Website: lowes
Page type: customer-info-address
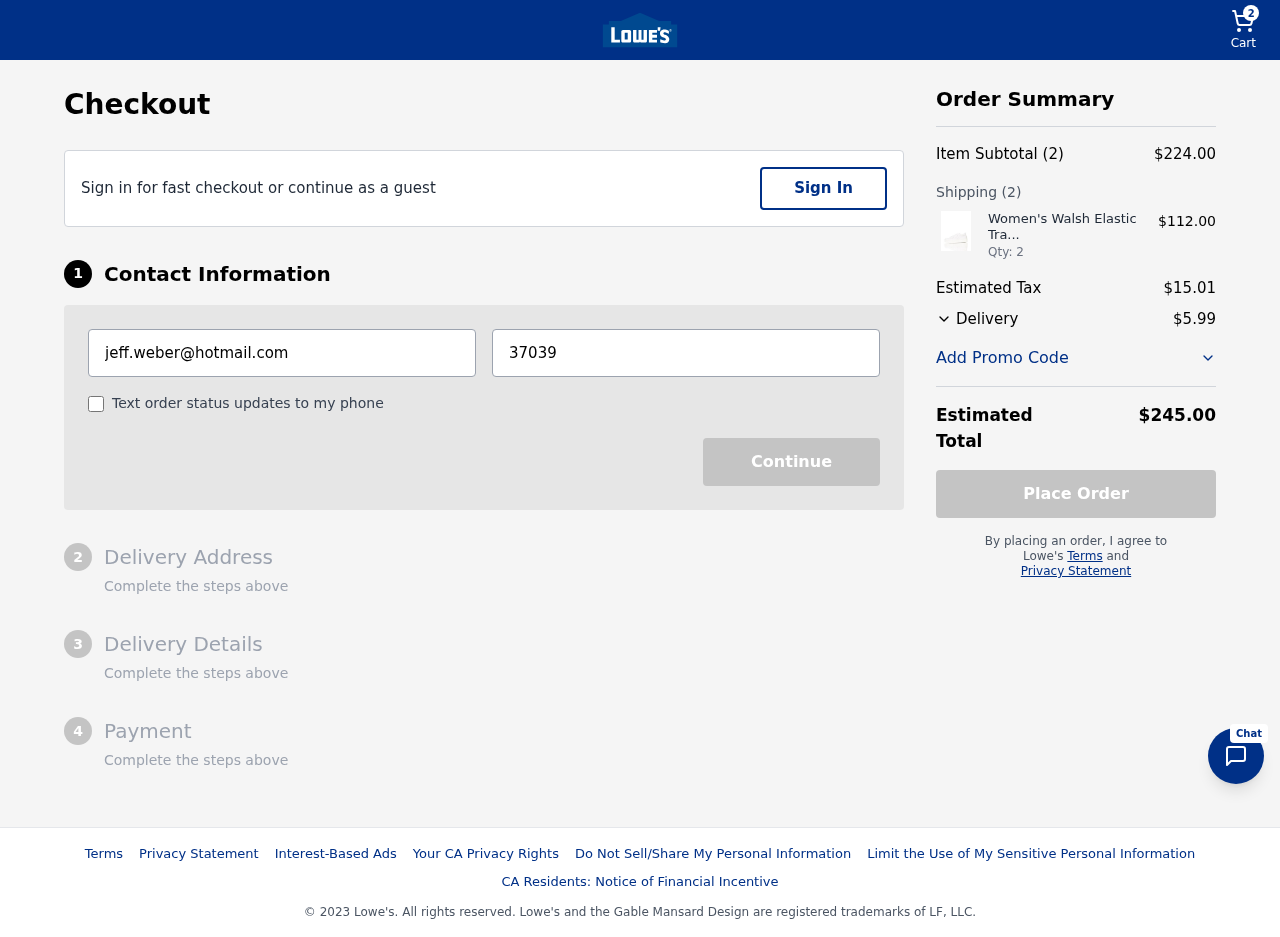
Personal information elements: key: PII_EMAIL
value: jeff.weber@hotmail.com
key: PII_PHONE
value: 3703934099
Product elements: key: PRODUCT1_NAME
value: Women's Walsh Elastic Trainer White (White) 5 UK (38 EU)
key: PRODUCT1_PRICE
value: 112
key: PRODUCT1_QUANTITY
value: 2
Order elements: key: ORDER_NUM_ITEMS
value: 2
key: ORDER_SUBTOTAL
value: $224.00
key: ORDER_NUM_ITEMS2
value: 2
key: ORDER_TAX
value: $15.01
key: ORDER_SHIPPING_COST
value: $5.99
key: ORDER_TOTAL
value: $245.00